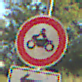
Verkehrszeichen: VerbotKraftraeder
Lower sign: RichtungsangabeDurchPfeile2
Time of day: MorningAfternoon
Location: Outdoor (Nature)
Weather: PartlyCloudy
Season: NotSpecified
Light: Natural